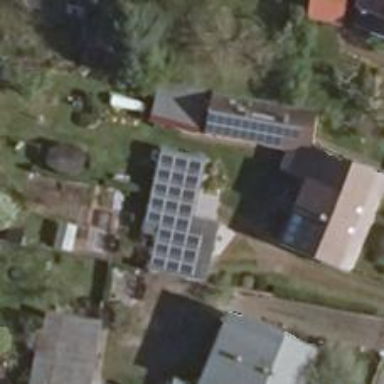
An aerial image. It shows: Solar photovoltaic panel generator producing electricity in small installation.